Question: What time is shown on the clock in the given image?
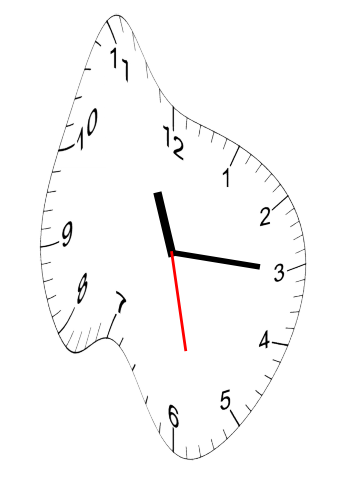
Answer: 11:15:28